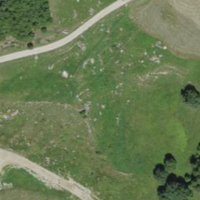
EUNIS habitat code: 26
Species observed at this site:
Calluna vulgaris